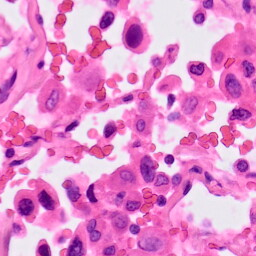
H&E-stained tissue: Lung